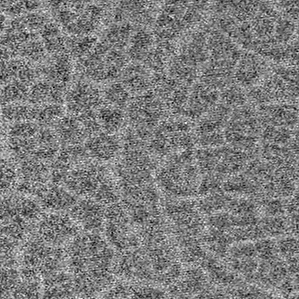
Label: frost